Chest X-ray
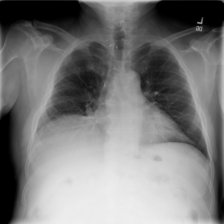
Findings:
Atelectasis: negative
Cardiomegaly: negative
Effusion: negative
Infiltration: negative
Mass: negative
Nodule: negative
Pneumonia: negative
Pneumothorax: negative
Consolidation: negative
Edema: negative
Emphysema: negative
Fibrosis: negative
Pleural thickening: negative
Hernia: negative